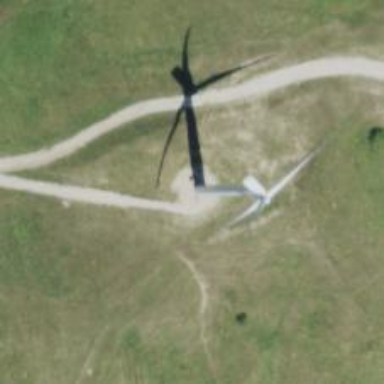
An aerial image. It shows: Wind generator using horizontal axis wind turbines.